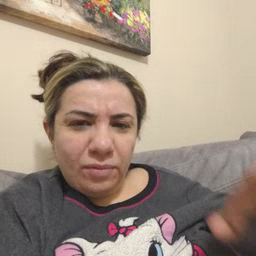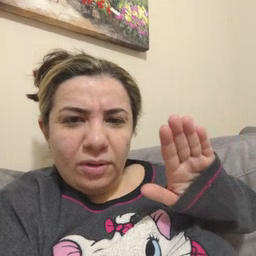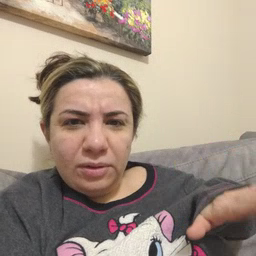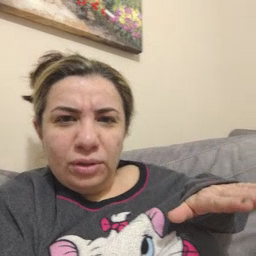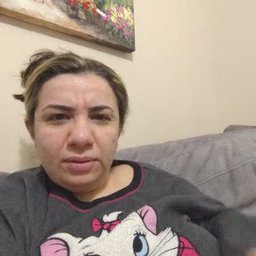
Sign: child